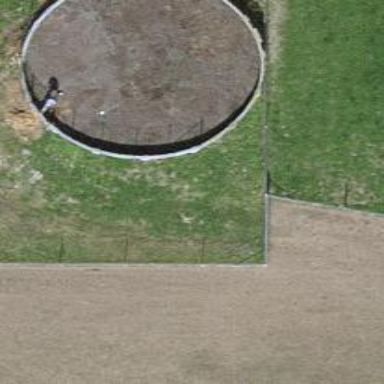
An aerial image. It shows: Storage tank with man-made structure.